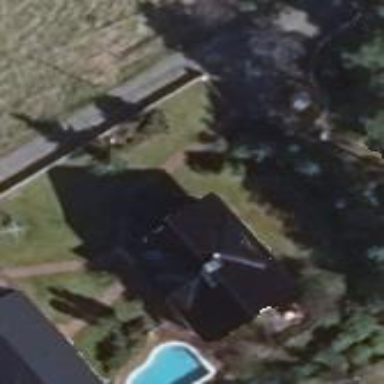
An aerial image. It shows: Residential building with gabled roof oriented along and colored black.